RGB frame:
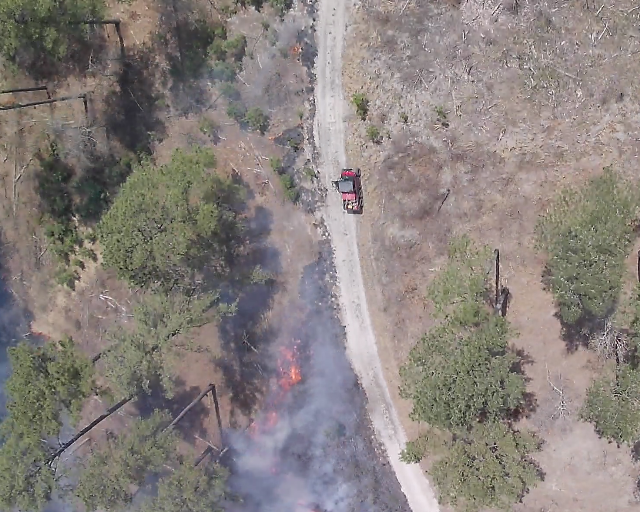
Thermal frame:
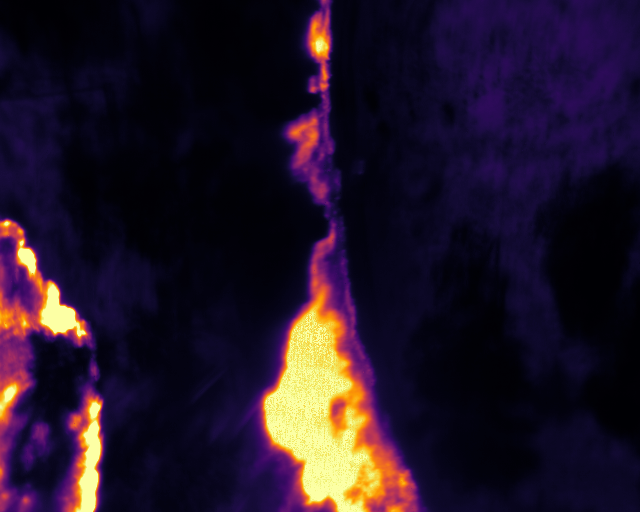
Captured: 2026-02-26 02:32:19
Pixels at or above 80 °C: 33775 (fraction of frame: 0.1031)